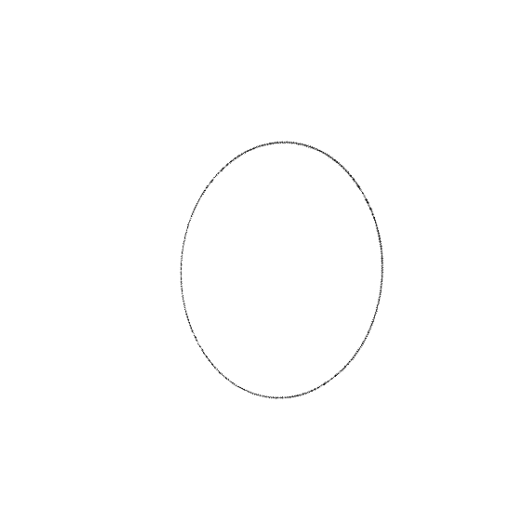
Crossing number: 0